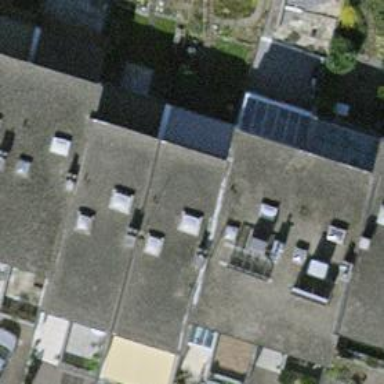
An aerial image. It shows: Terrace building.